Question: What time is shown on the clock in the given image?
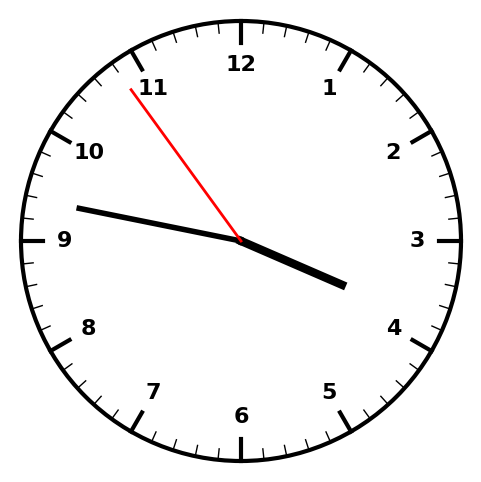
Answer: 03:46:54